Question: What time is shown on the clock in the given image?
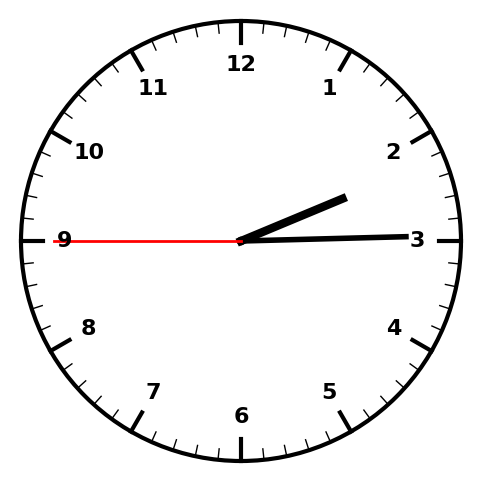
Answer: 02:14:45